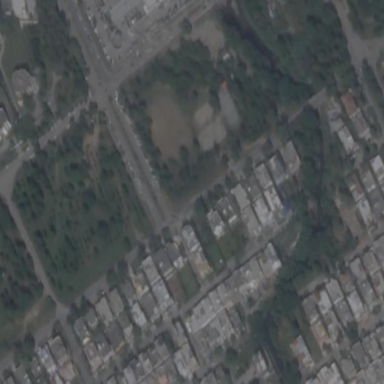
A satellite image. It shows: Park.